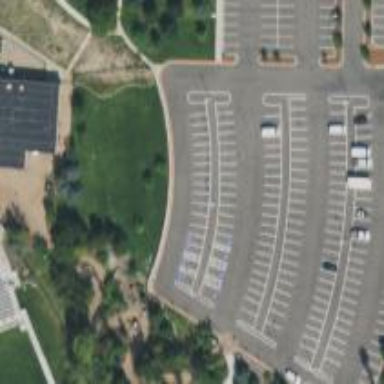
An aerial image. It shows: Parking space.